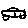
Label: car